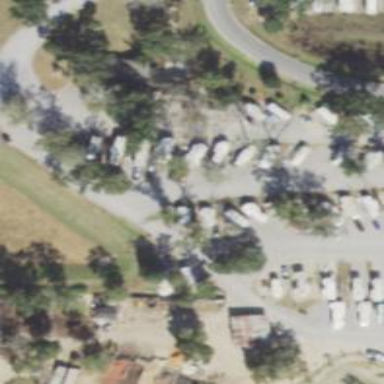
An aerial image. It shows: Caravan site for tourism.